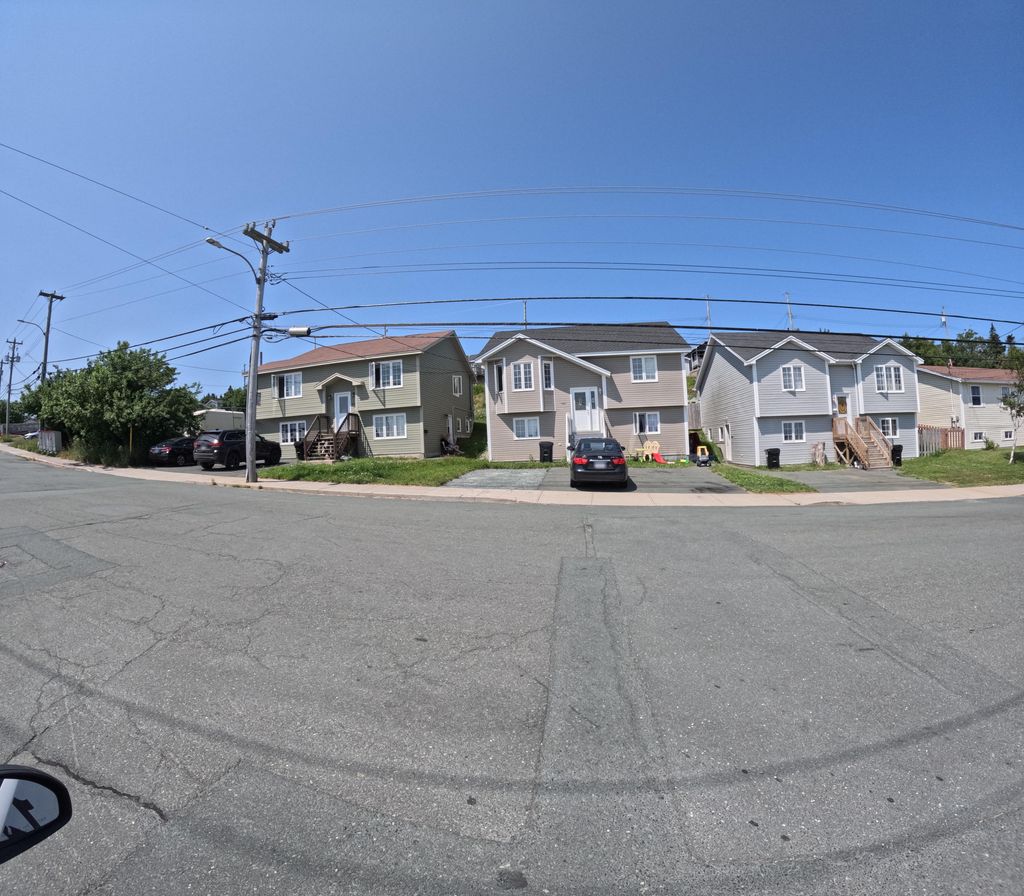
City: st_johns